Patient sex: M
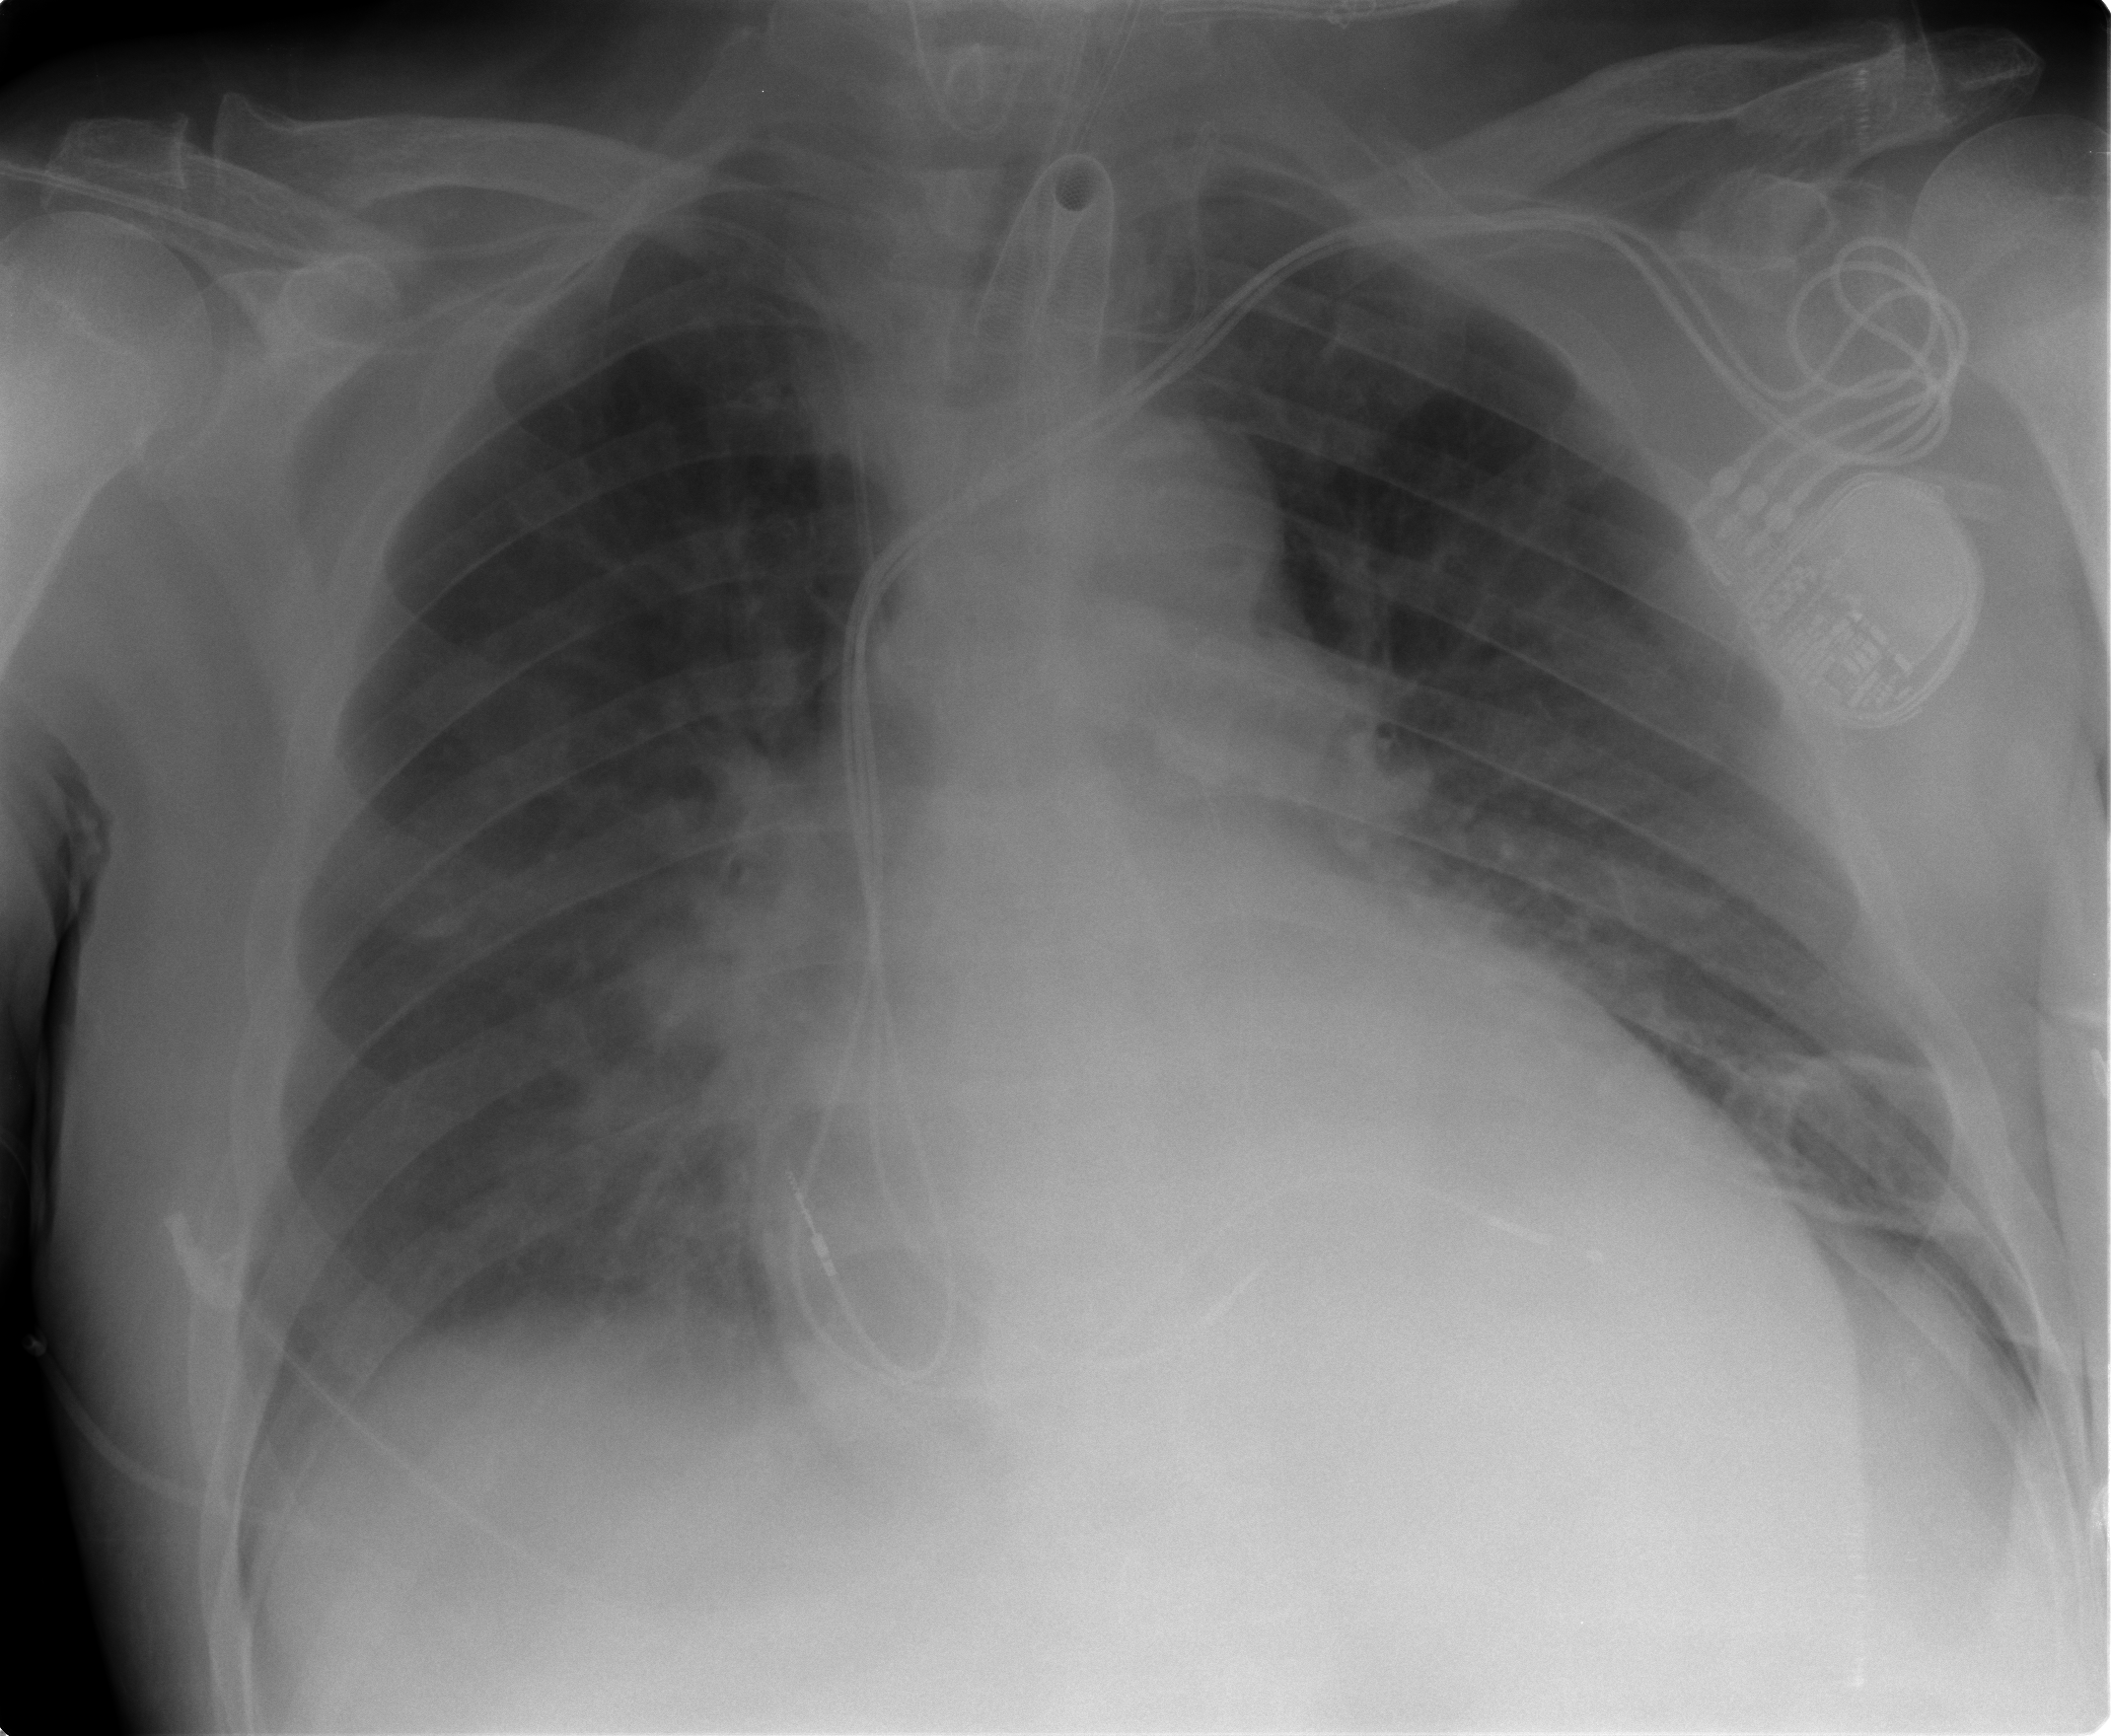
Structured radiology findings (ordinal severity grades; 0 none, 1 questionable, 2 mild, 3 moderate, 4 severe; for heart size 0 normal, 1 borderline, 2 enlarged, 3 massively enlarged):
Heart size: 2
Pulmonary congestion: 2
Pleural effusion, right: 2
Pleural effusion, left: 2
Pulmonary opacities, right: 1
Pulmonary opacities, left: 1
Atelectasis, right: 2
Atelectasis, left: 2